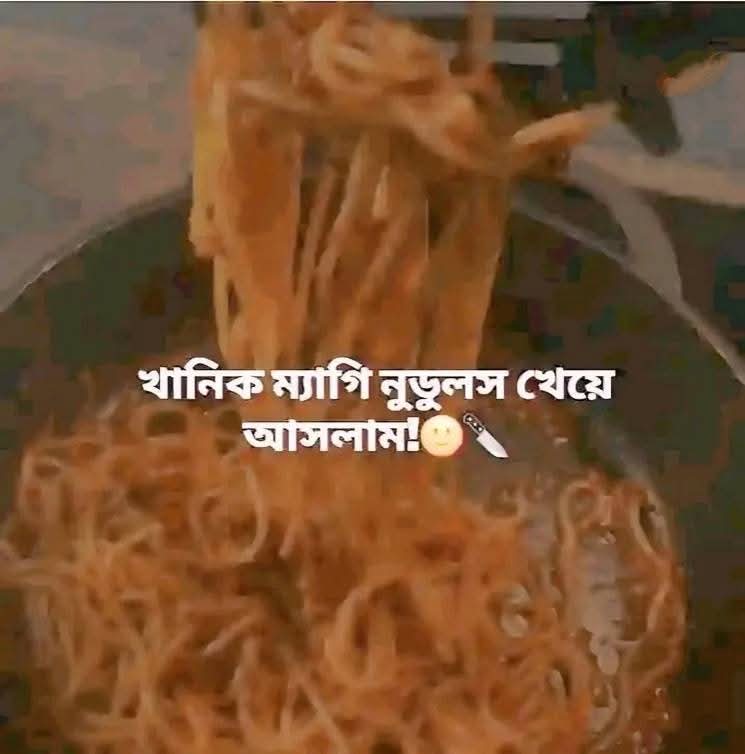
Text: খানিক ম্যাগি নুডুলস খেয়ে আসলাম!
Label: Non Hate